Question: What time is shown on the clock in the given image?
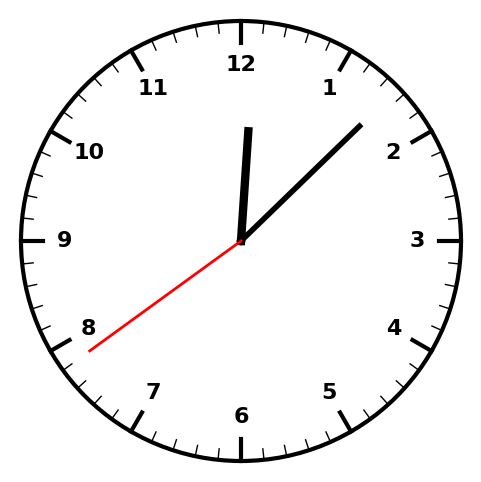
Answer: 12:07:39